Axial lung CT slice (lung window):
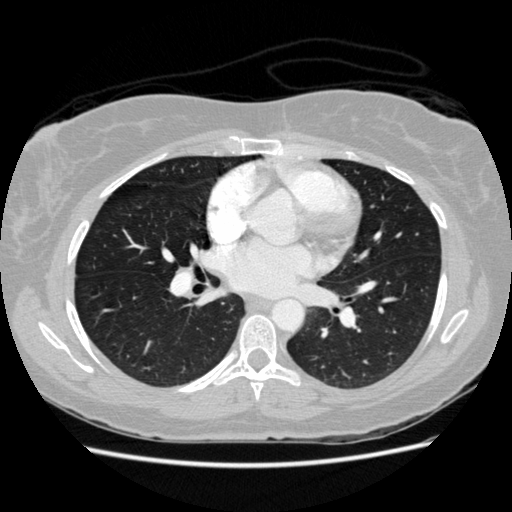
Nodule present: no